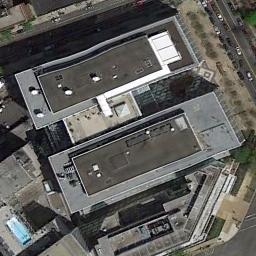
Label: commercial_area